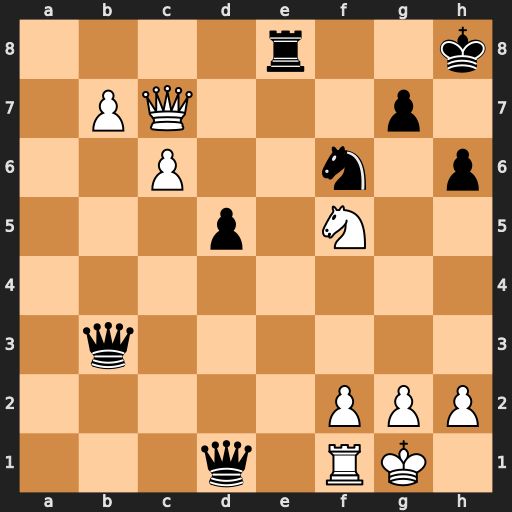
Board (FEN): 4r2k/1PQ3p1/2P2n1p/3p1N2/8/1q6/5PPP/3q1RK1
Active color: w
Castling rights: -
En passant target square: -
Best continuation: Qxg7#